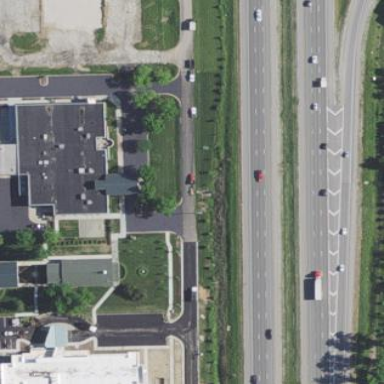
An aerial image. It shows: Retail building.